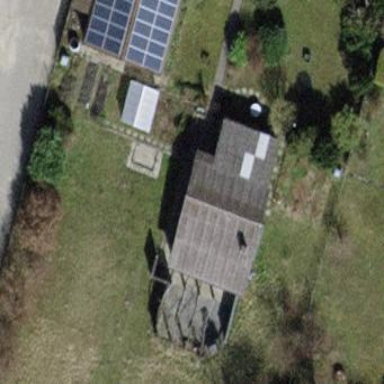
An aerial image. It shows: Building with tiled roof.